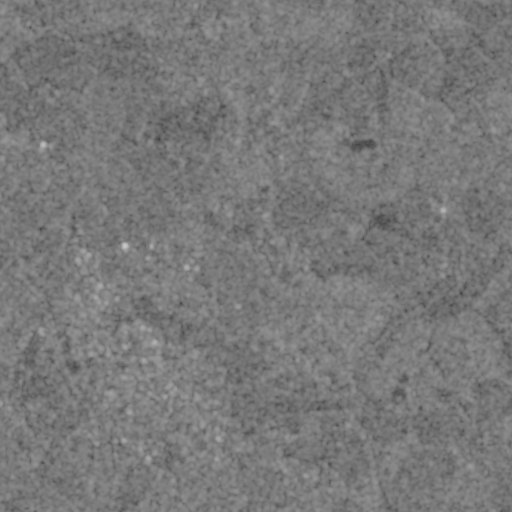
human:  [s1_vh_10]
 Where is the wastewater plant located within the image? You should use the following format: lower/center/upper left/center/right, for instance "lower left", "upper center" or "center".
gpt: The wastewater plant is located in the center left of the image.
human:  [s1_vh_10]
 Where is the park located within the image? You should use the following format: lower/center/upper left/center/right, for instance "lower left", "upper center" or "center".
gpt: There is no park in the image.

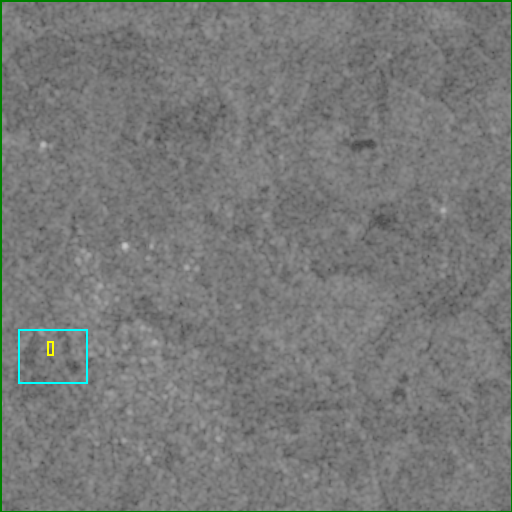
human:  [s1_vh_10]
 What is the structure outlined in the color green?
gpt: The structure outlined in green is a crop field.
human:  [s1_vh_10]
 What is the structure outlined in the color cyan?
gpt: The structure outlined in cyan is a park.
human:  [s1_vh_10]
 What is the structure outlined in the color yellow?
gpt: The structure outlined in yellow is a parking lot.
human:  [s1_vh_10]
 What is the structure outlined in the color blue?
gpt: There is no blue outline.